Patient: sex M, age 66
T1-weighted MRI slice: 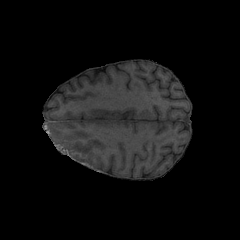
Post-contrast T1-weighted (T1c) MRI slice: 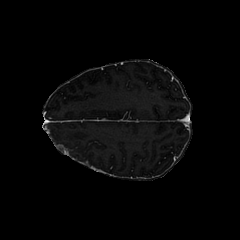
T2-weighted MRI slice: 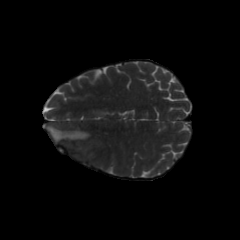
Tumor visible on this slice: yes
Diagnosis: Glioblastoma, IDH-wildtype
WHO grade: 4